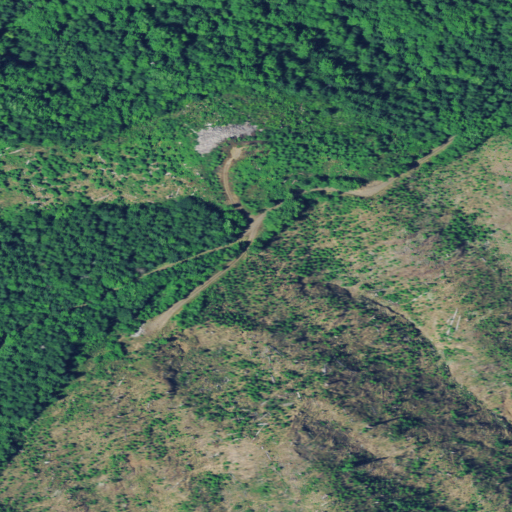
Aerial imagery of ridge(s) in Oregon named Four Seven Ridge containing shrub, evergreen forest, mixed forest, pasture, and deciduous forest